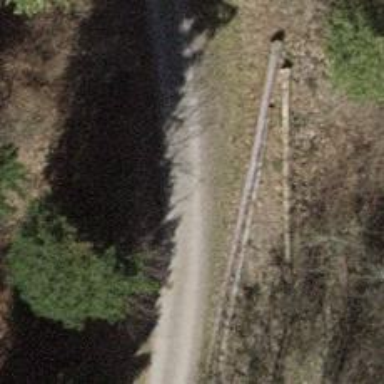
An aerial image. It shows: Track with grade 2 gravel surface.